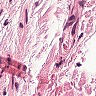
Metastatic tissue present: no